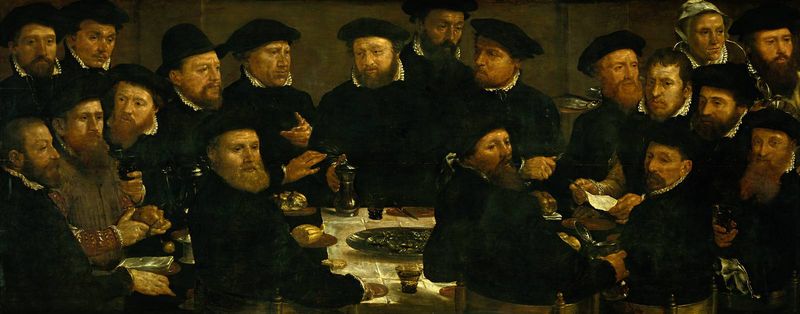
Titel: Bankett von 18 Schützen aus der Rotte L der Armbrustschützengilde
Künstler: Dirck Barendsz
Standort: Amsterdam
Institution: Rijksmuseum
Schlagwörter: dunkel, gruppe, hand, mann, rubens, schatten, weiß, grün, menschen, sitzen, abend, bar, braun, finger, frau, getränk, glas, hell, holz, hut, hüte, licht, männer, nase, reden, schwarz, stuhl, stühle, tisch, blick, tuch, gesellschaft, gespräch, haube, herren, menge, versammlung, alt, anzüge, bart, bärte, feier, flasche, gesichter, gläser, kappe, kappen, kneipe, mütze, mützen, trinken, augen, blicke, gesicht, kleidung, kragen, rembrandt, schale, sehen, silber, teller, vollbart, bildnis, gelehrte, gesten, gilde, gruppenportrait, gruppenporträt, halskrause, herr, holland, hände, krägen, niederlande, portrait, porträt, schauen, tischdecke, tischtuch, mühle, kirche, haare, kelch, mantel, gewänder, händler, blatt, genre, krug, klar, magd, ruhig, papier, lehne, man, unterhaltung, lehnen, könig, essen, tafel, wein, nasen, sprechen, runde, ernst, brot, platte, rüschen, betrachter, becher, deckel, zinn, zinnkrug, zettel, restaurant, geschirr, barrett, bürger, treffen, speisen, hauben, häubchen, tischplatte, mahl, mahlzeit, esen, staunen, taschentuch, brief, schneiden, wams, luther, diskussion, mönche, kaufleute, käse, drinken, gasthaus, humpen, vollbärte, rat, speise, umdrehen, van, erstaunen, tich, umsehen, männerrunde, anders, ratsherren, dinner, rijn, grupenportrait, portraoit, tuchc, zetell, herrenrunde, pfeffermühle, mäntel hubu